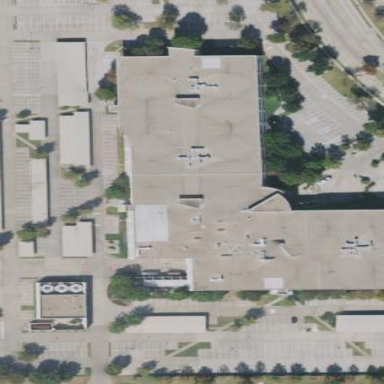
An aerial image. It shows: Office building.